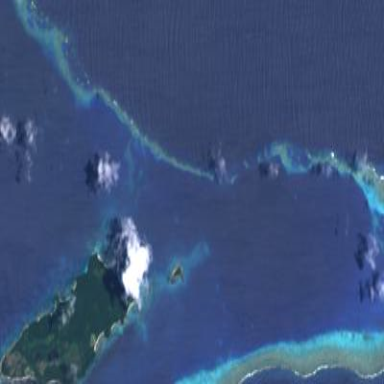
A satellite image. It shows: Beautiful reef in its natural state.